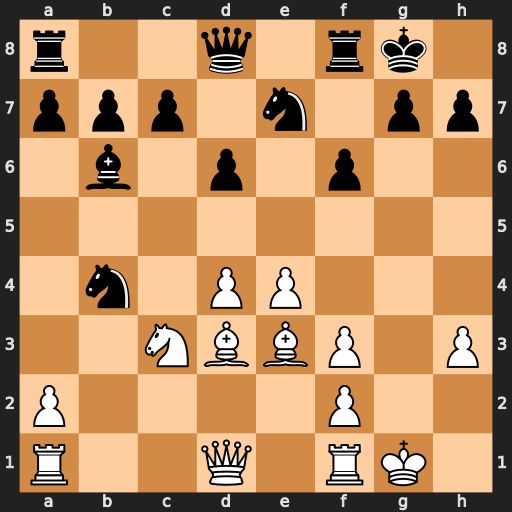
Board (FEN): r2q1rk1/ppp1n1pp/1b1p1p2/8/1n1PP3/2NBBP1P/P4P2/R2Q1RK1
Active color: w
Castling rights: -
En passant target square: -
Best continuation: Qb3+ Kh8 Qxb4